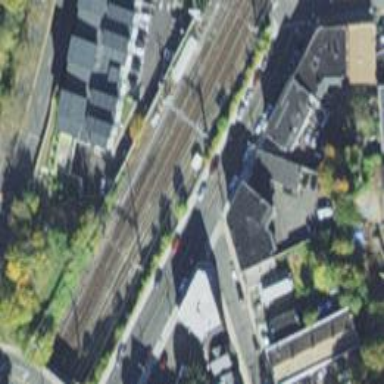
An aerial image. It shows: Railway crossover.